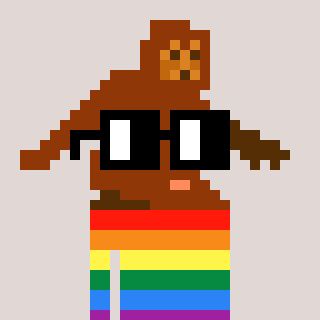
a pixel art character with square black glasses, a bigfoot-shaped head and a grayscale-colored body on a warm background